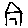
Label: house